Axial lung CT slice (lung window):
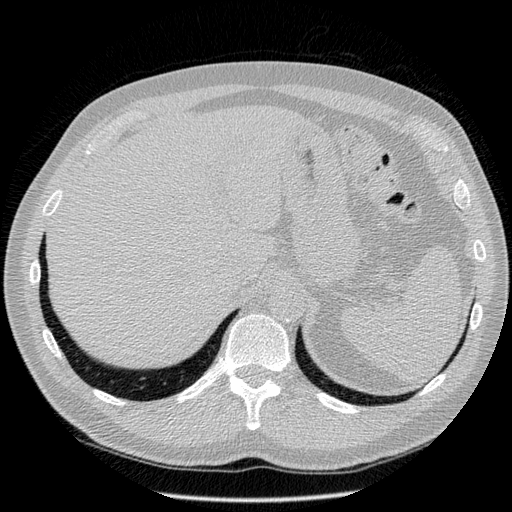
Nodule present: no